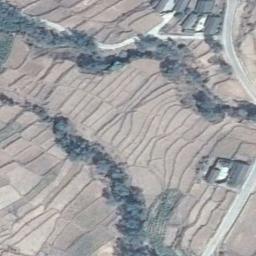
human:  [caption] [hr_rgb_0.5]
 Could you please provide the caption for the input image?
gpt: There are many green plants on the terrace .

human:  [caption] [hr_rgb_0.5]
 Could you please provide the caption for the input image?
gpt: There is a straight path between the terraces .

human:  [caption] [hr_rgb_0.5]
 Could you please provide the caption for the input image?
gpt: Houses and paths along a small patch of brown terraces .

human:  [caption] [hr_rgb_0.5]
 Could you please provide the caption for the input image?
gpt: The bare terrace is next to some houses and trees .

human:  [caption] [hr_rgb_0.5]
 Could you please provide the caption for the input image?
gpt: There are some green trees beside the yellow terraces .